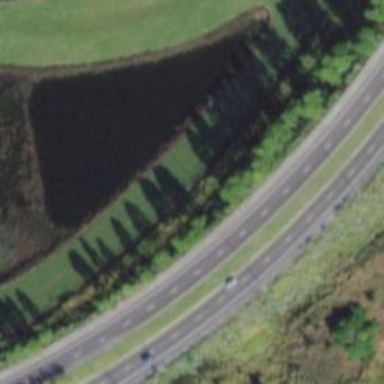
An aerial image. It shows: Footway with embankment.